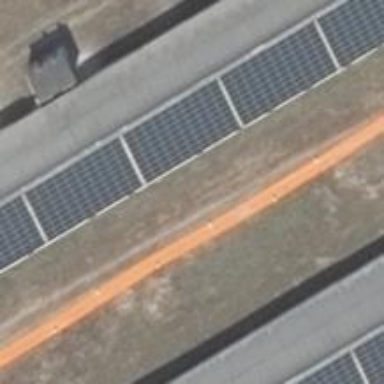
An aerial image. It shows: Solar photovoltaic panel generator producing electricity in small installation.